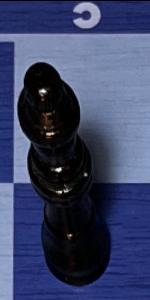
Label: Queen_Black